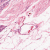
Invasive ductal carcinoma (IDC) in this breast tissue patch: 0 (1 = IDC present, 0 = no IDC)